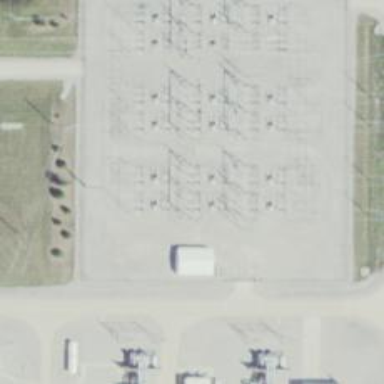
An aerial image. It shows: Switch used for power control.